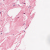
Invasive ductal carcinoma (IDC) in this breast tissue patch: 0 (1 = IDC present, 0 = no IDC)